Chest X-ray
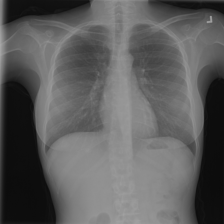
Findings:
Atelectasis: negative
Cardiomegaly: negative
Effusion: negative
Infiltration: negative
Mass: negative
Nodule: negative
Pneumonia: negative
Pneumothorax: negative
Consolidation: negative
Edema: negative
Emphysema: negative
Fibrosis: negative
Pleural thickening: negative
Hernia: negative